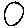
Label: circle